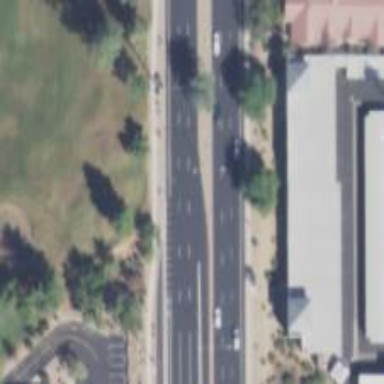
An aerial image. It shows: Primary road with asphalt surface.